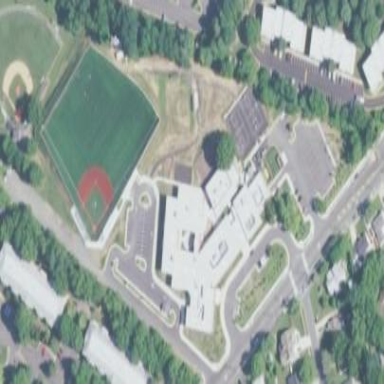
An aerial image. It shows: School.